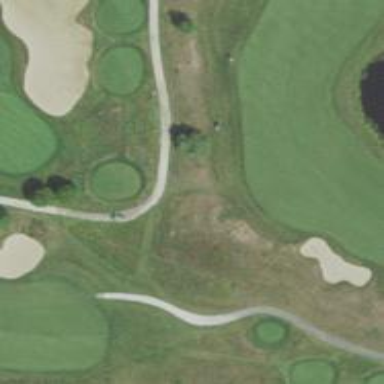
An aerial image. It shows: Service road designated as golf cart path.